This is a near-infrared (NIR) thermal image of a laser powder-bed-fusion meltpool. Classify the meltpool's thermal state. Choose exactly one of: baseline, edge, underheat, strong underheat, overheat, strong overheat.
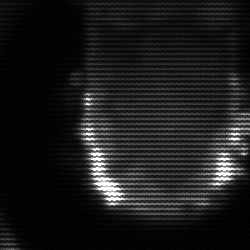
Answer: baseline